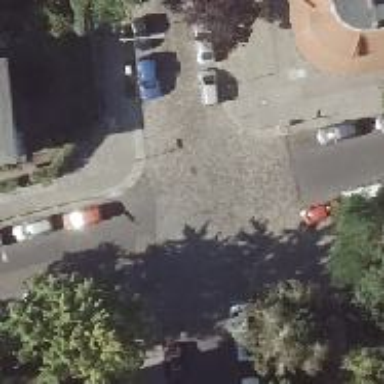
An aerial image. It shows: Residential road with asphalt surface. There are sidewalks on both sides. There is parallel on-street parking available on both sides of the road.